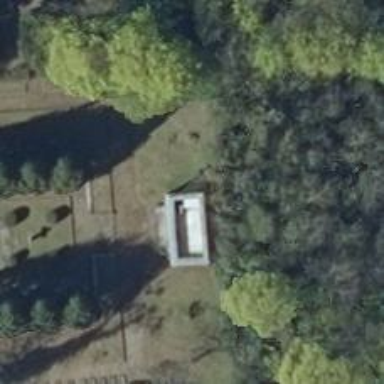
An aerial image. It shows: Memorial site with historic significance.